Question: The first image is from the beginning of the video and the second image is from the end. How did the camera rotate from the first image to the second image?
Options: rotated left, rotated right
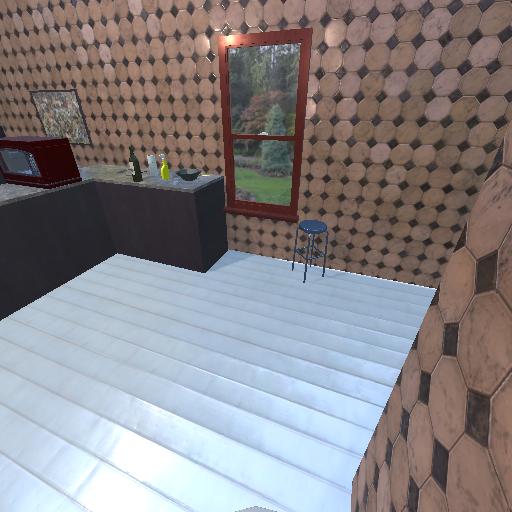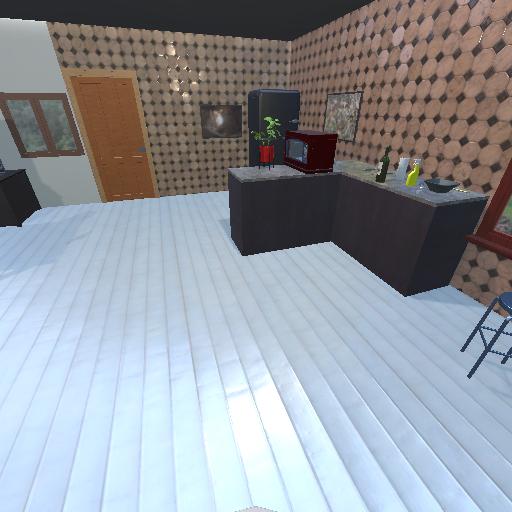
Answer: rotated left